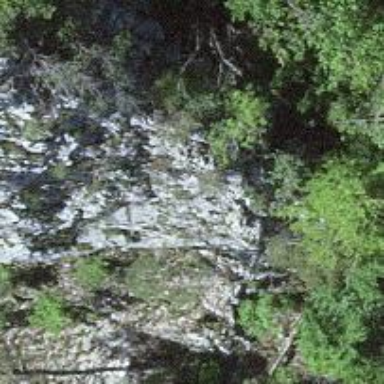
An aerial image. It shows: Natural cliff.